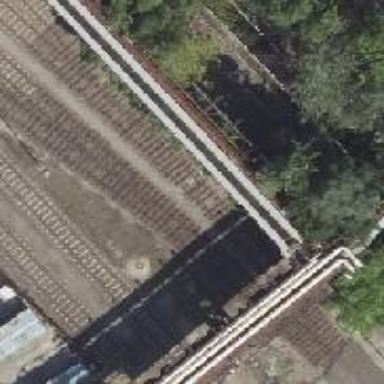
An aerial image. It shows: Railway switch.